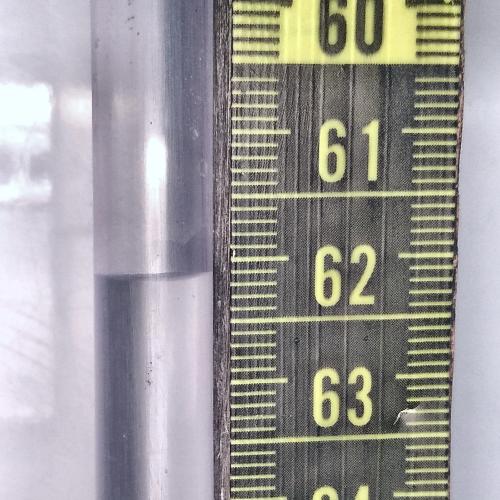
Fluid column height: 62.1 cm